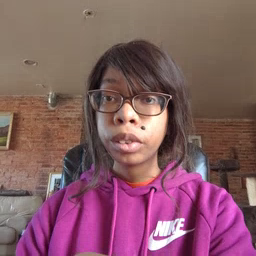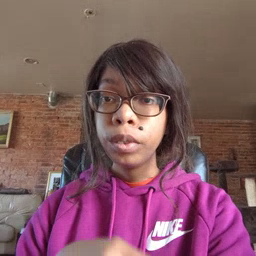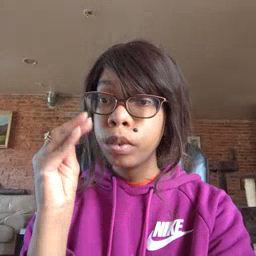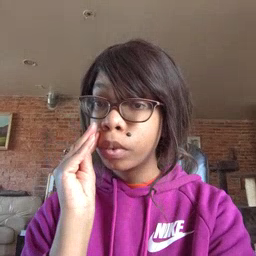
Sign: flower